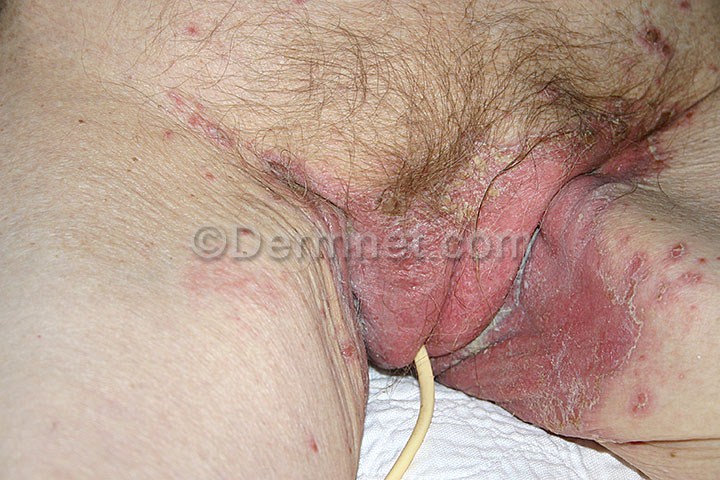
Disease: Psoriasis pictures Lichen Planus and related diseases